Question: New versions of SQL Management Studio render a bookmark lookup as in the picture below. That makes me think the operation is independent from Index Seek (and can run in parallel?). Shouldn't Index Seek finish first? Its output (physical row IDs) is the input for Key Lookup, right?

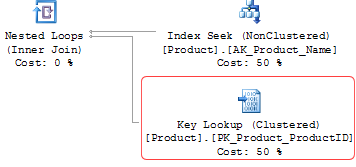
Answer: The plan in your question shows a key lookup. This type of lookup uses a logical identifier (the clustered index key) not physical as stated in your question.
The operation is not independent from the Index Seek as the index seek returns the logical key value that is being looked up in the key lookup.
The execution plan shown in your screenshot is serial not parallel. It runs on a single thread so it is not the case that another thread will be busy doing the key lookups whilst the first one is performing the index seeks.
It is possible to get a parallel plan with key lookups
<URL>
However this partitions the rows into different threads and each thread effectively operates as a serial plan on its own set of rows so it still isn't the case that the iterators for a particular set of rows will be operating independently in parallel.
For either a serial or parallel plan the nested loops operator may use <URL>
> An unordered prefetch allows the inner side of the join to proceed
using data from whichever I/Os happened to complete first.